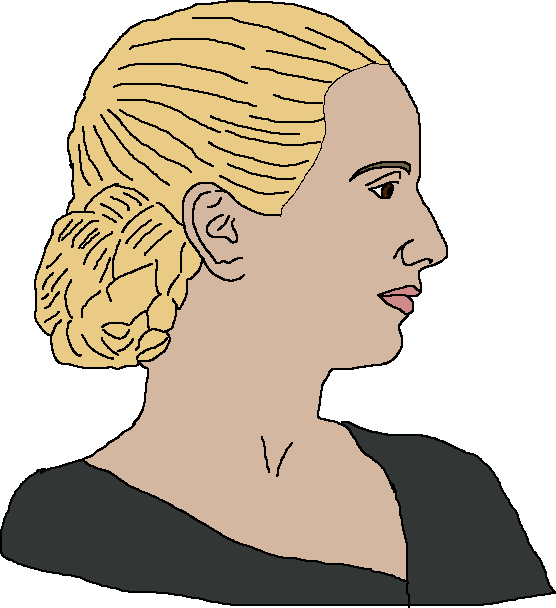
Label: 4_Yes_Chad